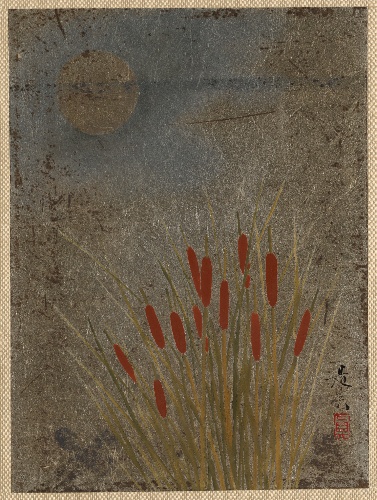
Artist: Shibata Zeshin
Artist bio: Japanese, 1807–1891
Object type: Album leaf
Classification: Paintings
Medium: Album leaf; lacquer on silver paper
Culture: Japan
Period: Edo period (1615–1868)
Dimensions: 4 3/4 x 3 1/2 in. (12.1 x 8.9 cm)
Department: Asian Art
Credit line: The Howard Mansfield Collection, Purchase, Rogers Fund, 1936
Accession year: 1936
Repository: Metropolitan Museum of Art, New York, NY
Tags: Moon|Plants